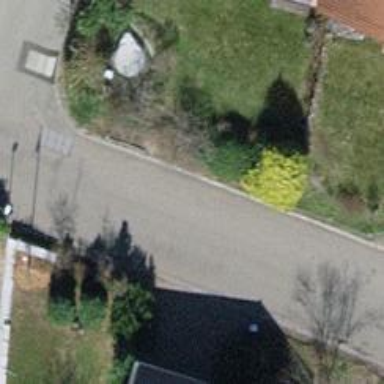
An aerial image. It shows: Urban tree adds touch of nature to the surroundings.